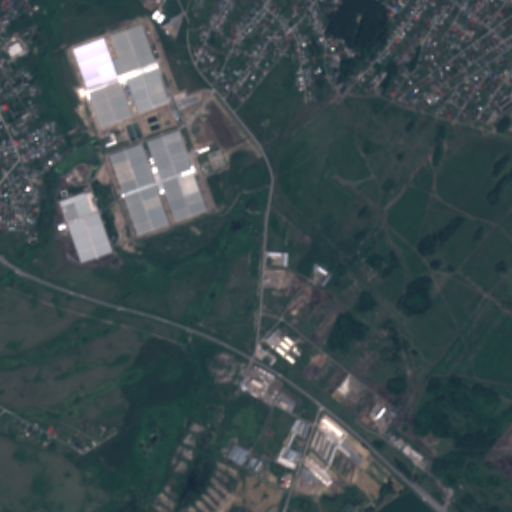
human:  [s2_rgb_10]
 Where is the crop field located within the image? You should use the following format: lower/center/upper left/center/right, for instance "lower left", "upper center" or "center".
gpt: The crop field is located in the lower right of the image.
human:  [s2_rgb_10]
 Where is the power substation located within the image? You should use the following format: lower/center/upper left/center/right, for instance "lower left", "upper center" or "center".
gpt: The power substation is located in the upper center of the image.
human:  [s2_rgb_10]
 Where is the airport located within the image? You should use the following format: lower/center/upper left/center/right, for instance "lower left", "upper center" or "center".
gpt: There is no airport in the image.